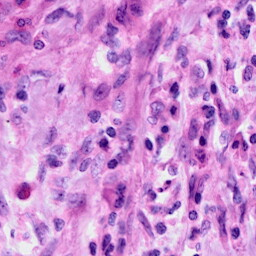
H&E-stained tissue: Cervix